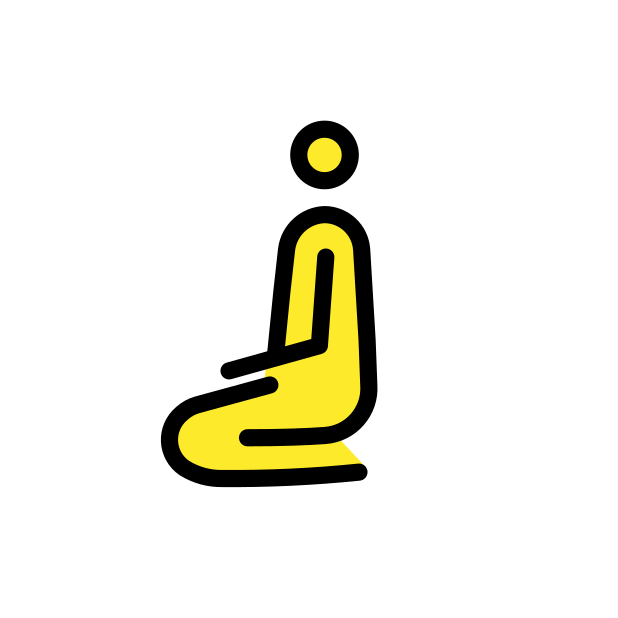
man kneeling